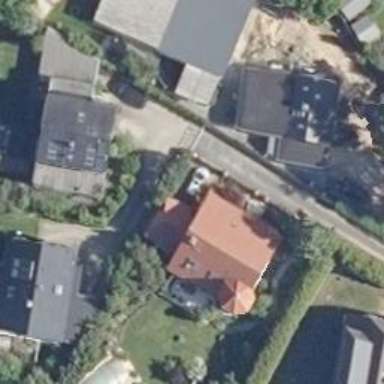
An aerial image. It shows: Driveway.